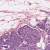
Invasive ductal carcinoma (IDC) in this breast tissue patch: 1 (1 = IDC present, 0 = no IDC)